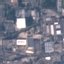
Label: Industrial